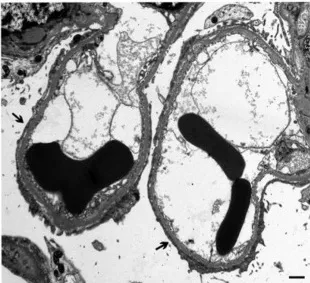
Representative images of light microscopy and transmission electron microscopy (TEM) from the kidney biopsies of the elder sister at age 12 (B) Representative TEM showed diffuse foot process effacement of the podocyte (arrow), partial irregularity of the glomerular basement membrane, foam cells, and no subendothelial and mesangial dense deposits (Scale bar: 1 mum).
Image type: pathology (methenamine_silver)